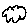
Label: cloud